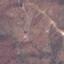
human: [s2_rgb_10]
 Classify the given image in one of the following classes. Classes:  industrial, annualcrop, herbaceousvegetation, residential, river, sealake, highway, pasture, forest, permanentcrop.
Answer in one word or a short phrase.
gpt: HerbaceousVegetation